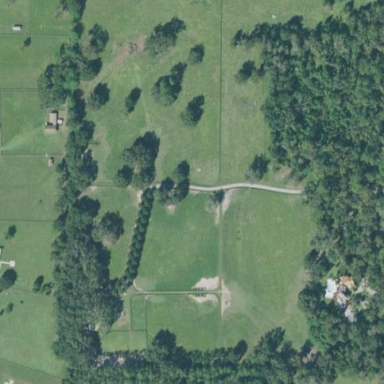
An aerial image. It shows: Farmyard area.